Field crop: maize
Growth stage: 2
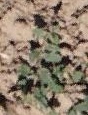
Species: convolvulus